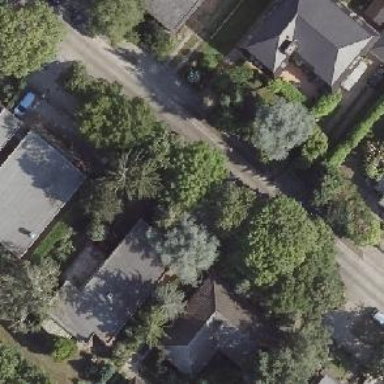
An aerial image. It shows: Beautiful avenue lined with deciduous broadleaved trees.